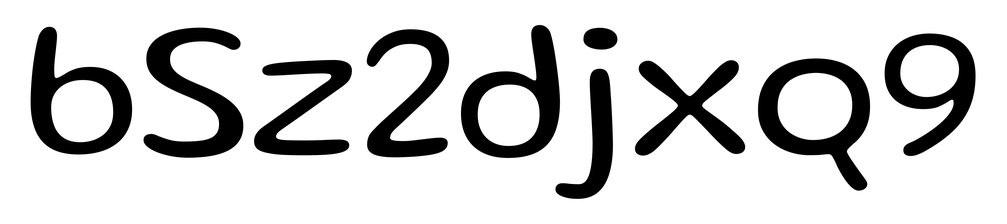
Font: Gluten_Light